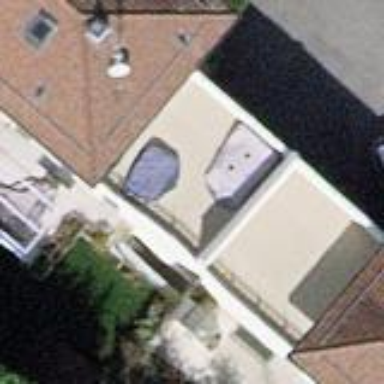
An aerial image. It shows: Garage.